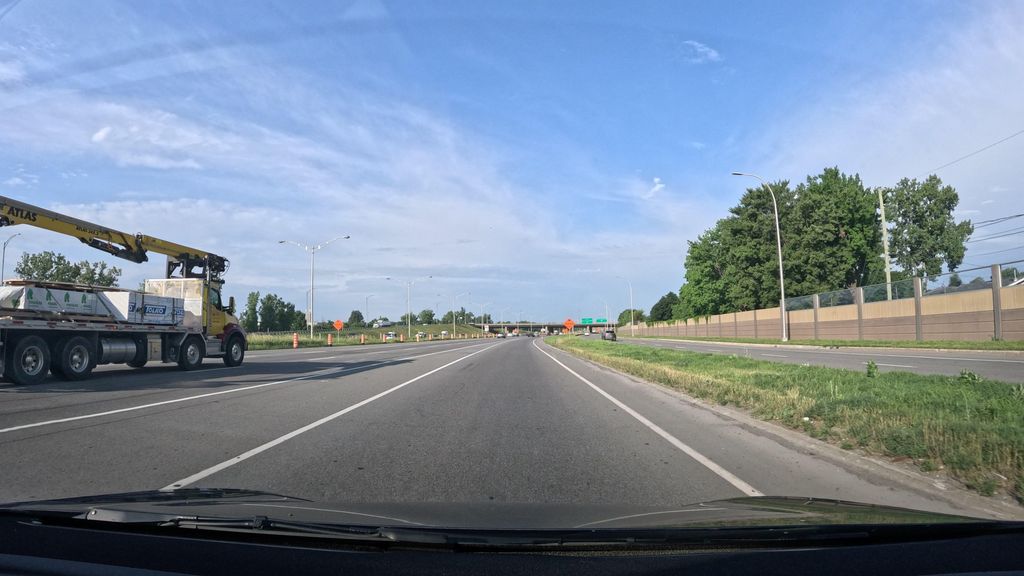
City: montreal